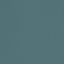
Label: SeaLake